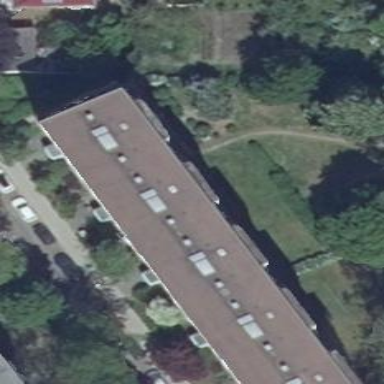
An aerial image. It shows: Flat-roofed residential building.